Question: How to catch overscrolling effect in windows phone 7? Example of ovescrolling effect?
I want to add new rectangle when user do overscroll of listbox.
Example of overscrolling:

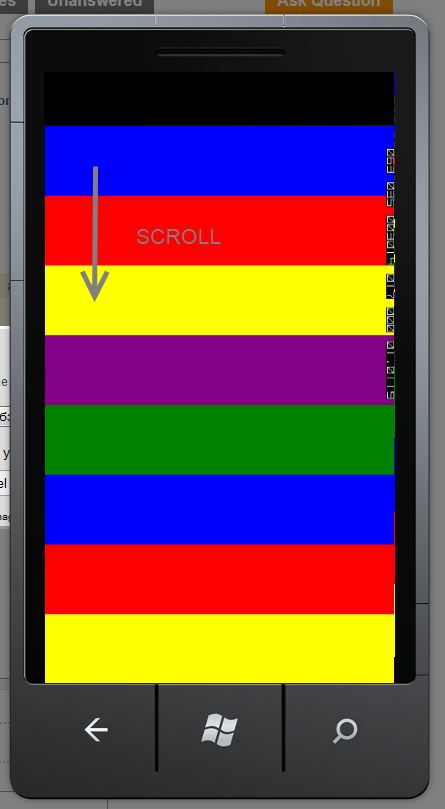
Answer: In Windows Phone 8 you can use ScrollViewer or Telerik RadDataBoundListBox